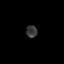
Tissue: skin
Cell type: Epithelial cells
Senescence score: 0.2826
Nuclear area (px): 135
Mean DAPI intensity: 55.6